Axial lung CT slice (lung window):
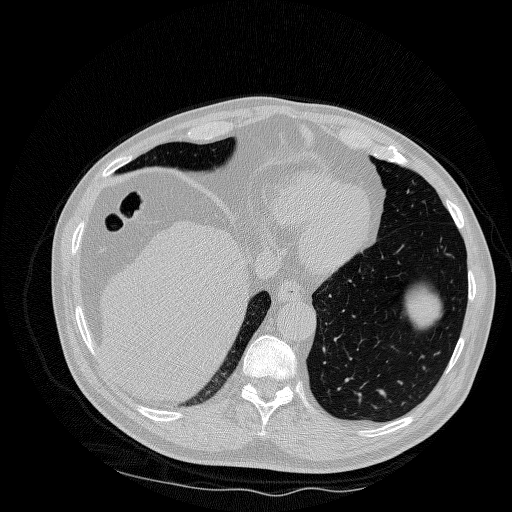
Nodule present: no